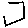
Label: square